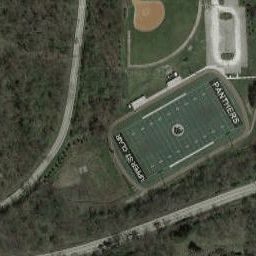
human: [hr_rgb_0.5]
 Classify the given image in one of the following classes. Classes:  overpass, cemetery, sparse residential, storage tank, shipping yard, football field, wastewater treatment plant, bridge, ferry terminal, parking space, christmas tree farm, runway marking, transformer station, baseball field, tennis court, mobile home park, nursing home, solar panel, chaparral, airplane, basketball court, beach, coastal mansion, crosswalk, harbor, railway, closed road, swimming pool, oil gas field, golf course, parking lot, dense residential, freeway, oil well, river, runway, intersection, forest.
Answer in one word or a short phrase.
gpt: football field